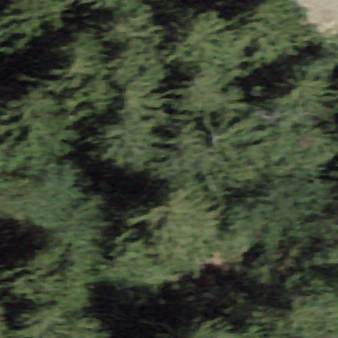
Label: other